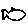
Label: fish